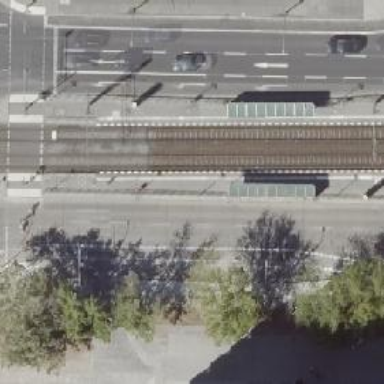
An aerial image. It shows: Tram stop.